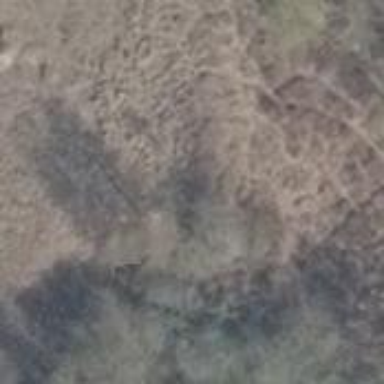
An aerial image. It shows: Patch of scrub vegetation.